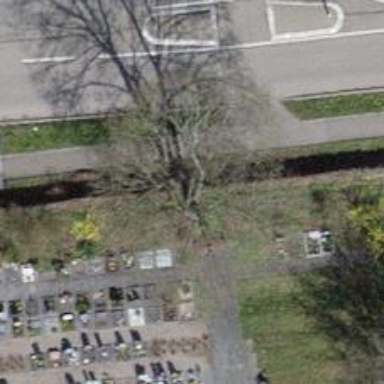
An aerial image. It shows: Footway surfaced with paving stones.